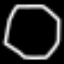
Label: octagon